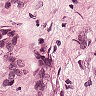
Metastatic tissue present: yes